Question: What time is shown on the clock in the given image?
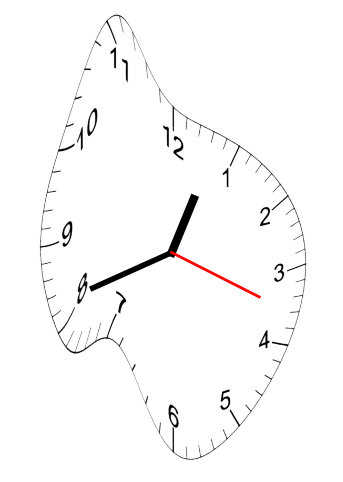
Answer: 12:41:18